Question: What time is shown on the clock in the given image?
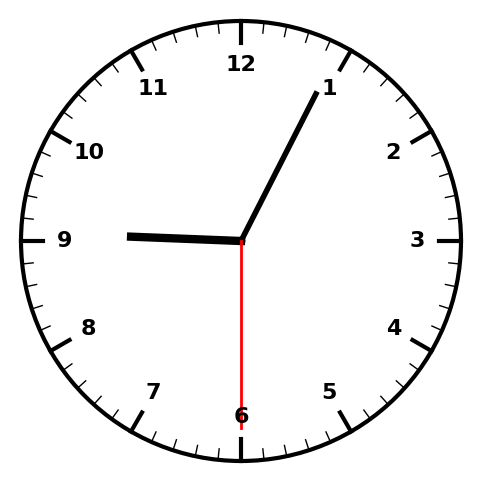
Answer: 09:04:30